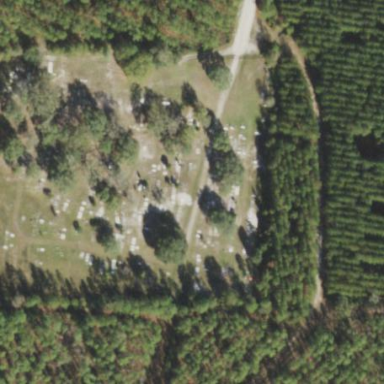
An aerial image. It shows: Cemetery.